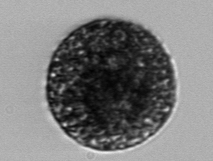
Label: Vicicitus_globosus